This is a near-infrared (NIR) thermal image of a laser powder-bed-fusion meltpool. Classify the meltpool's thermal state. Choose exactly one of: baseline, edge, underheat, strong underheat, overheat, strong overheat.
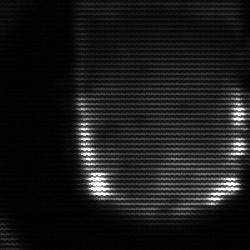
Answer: baseline